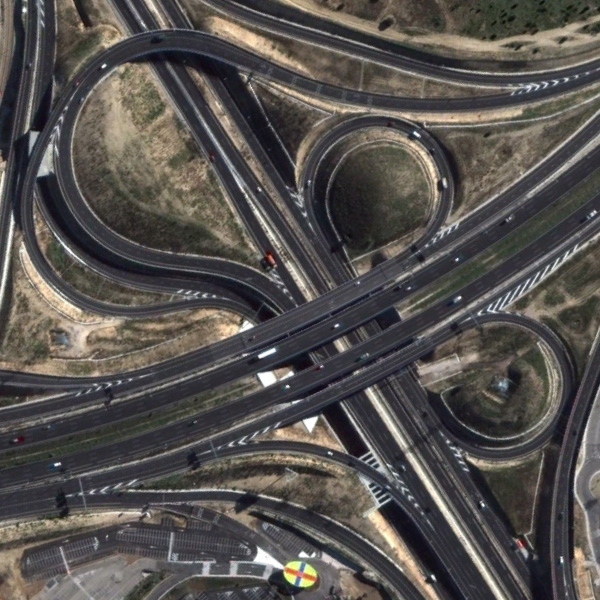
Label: Viaduct